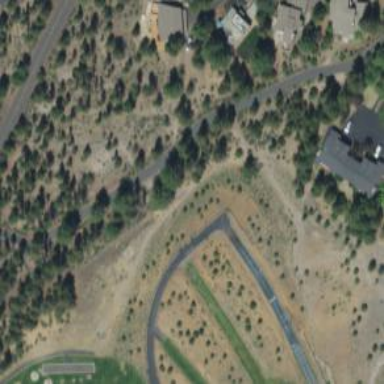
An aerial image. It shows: Disc golf hole as part of disc golf sport activity.